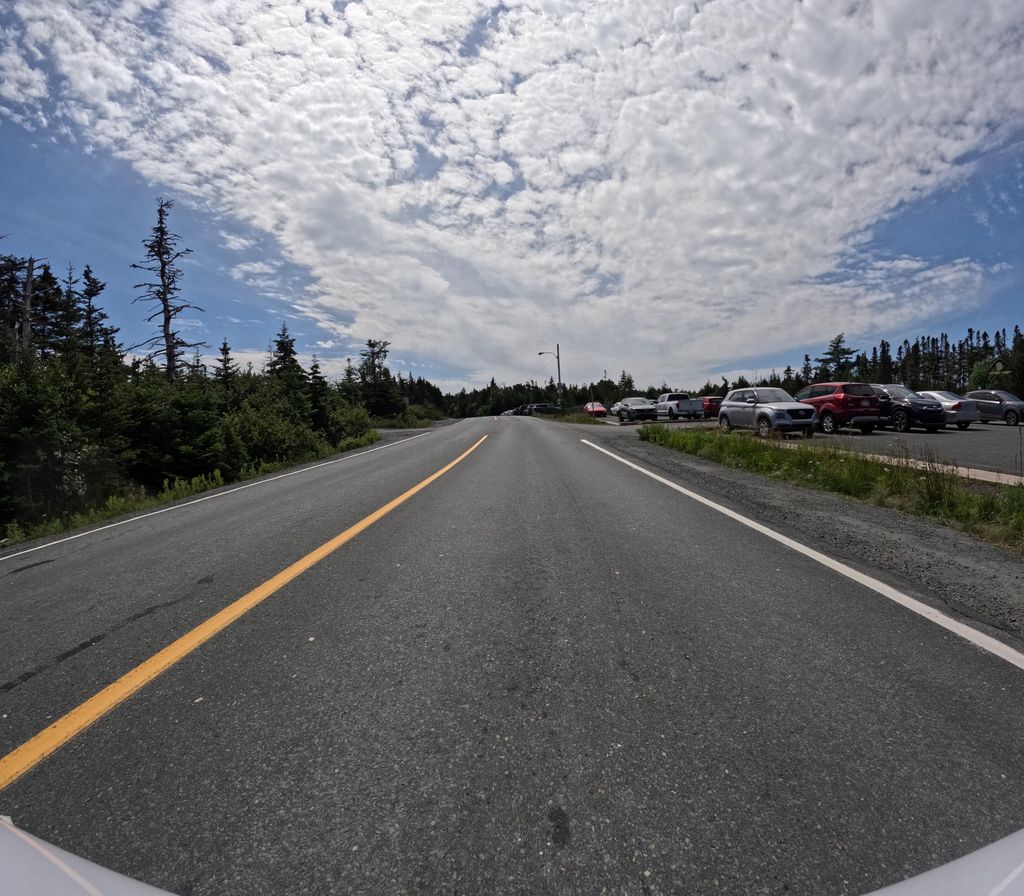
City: st_johns